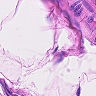
Metastatic tissue present: no